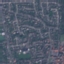
Label: Residential